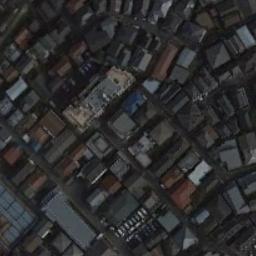
Label: residential